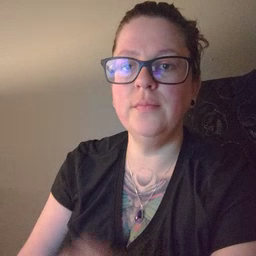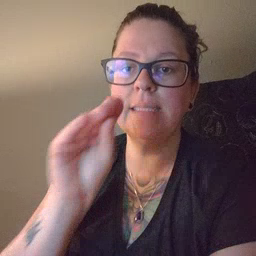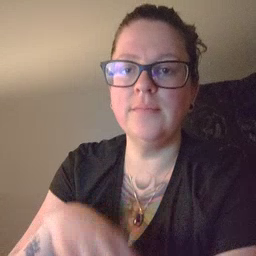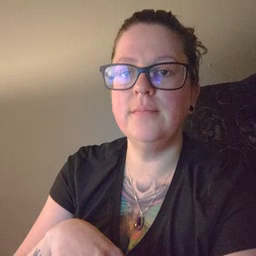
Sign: kiss